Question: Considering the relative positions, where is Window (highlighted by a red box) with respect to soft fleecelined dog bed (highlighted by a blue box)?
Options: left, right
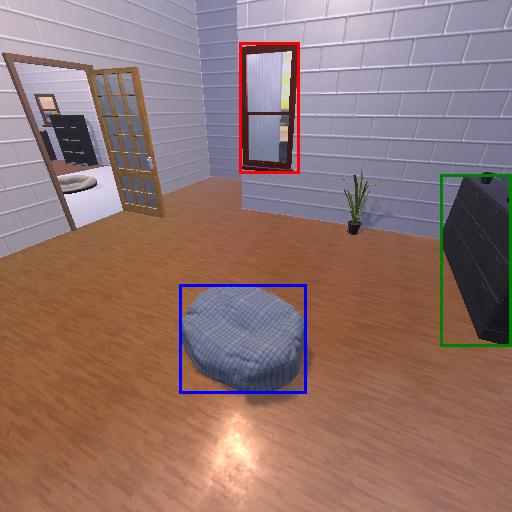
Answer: left